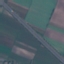
Label: Highway